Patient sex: M
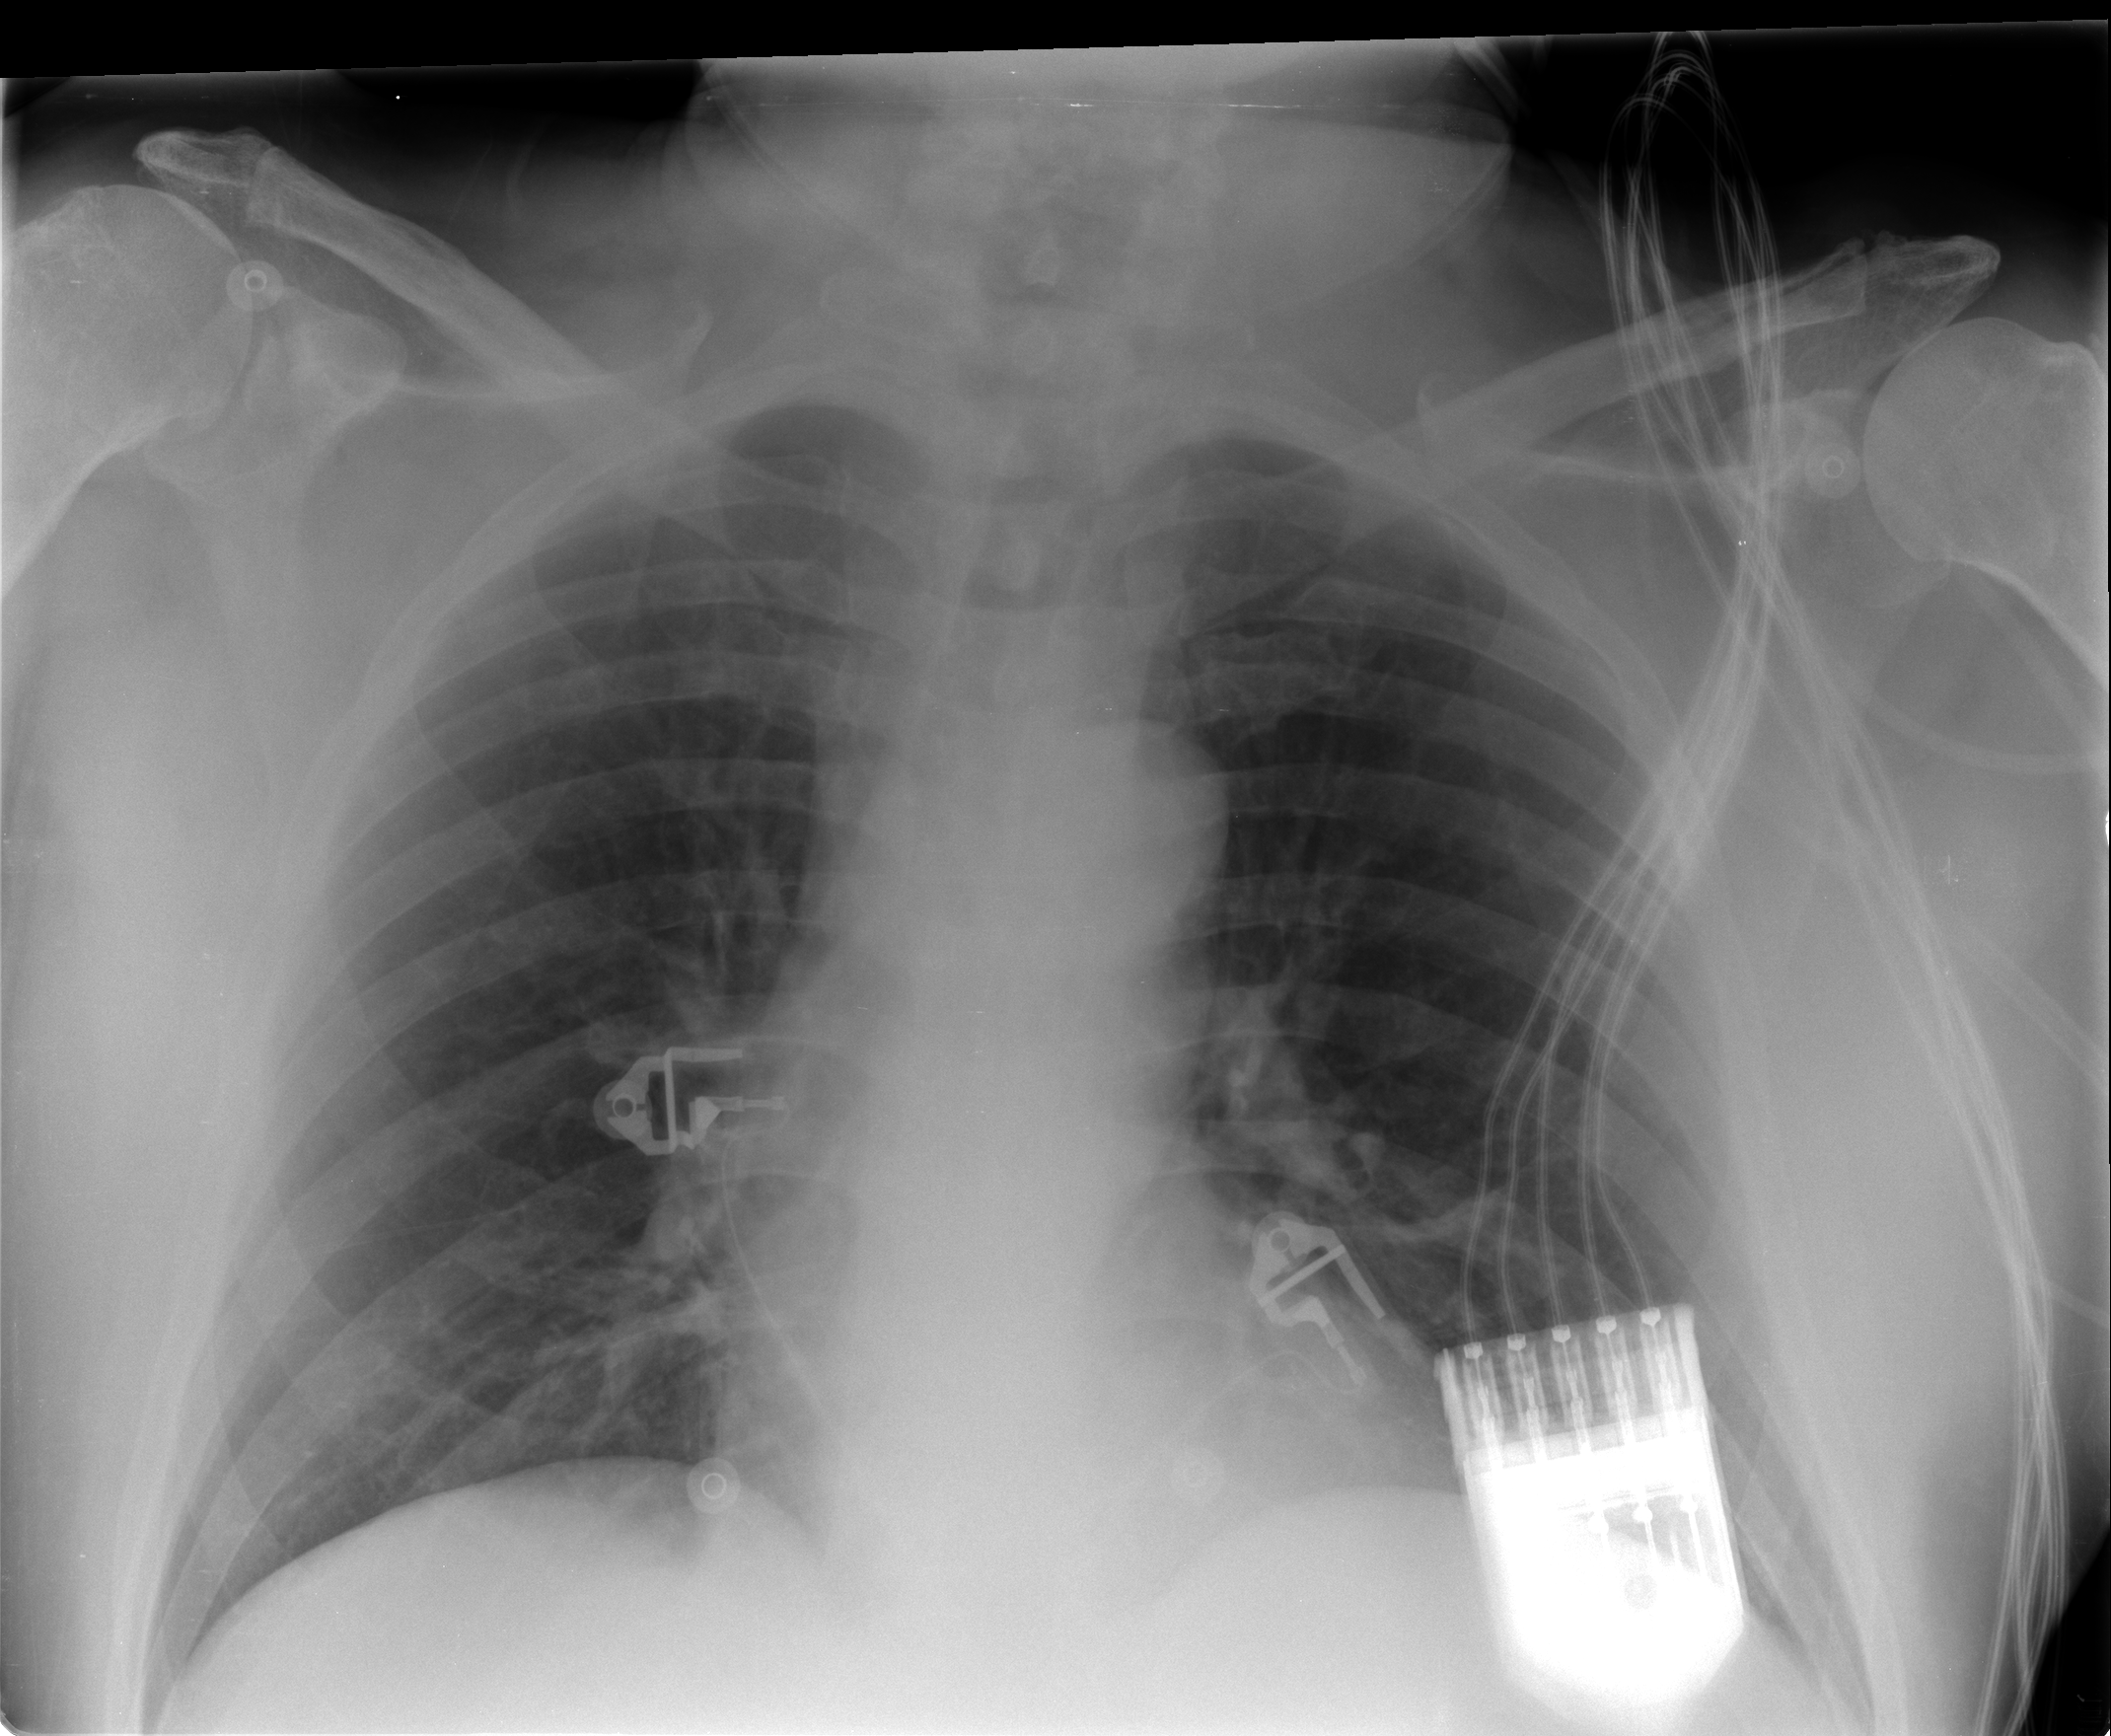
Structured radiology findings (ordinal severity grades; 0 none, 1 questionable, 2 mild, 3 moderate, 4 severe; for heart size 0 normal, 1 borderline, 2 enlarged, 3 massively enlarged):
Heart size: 0
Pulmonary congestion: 0
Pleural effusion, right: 0
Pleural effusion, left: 0
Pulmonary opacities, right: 0
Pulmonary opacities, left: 0
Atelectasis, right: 1
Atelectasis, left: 0